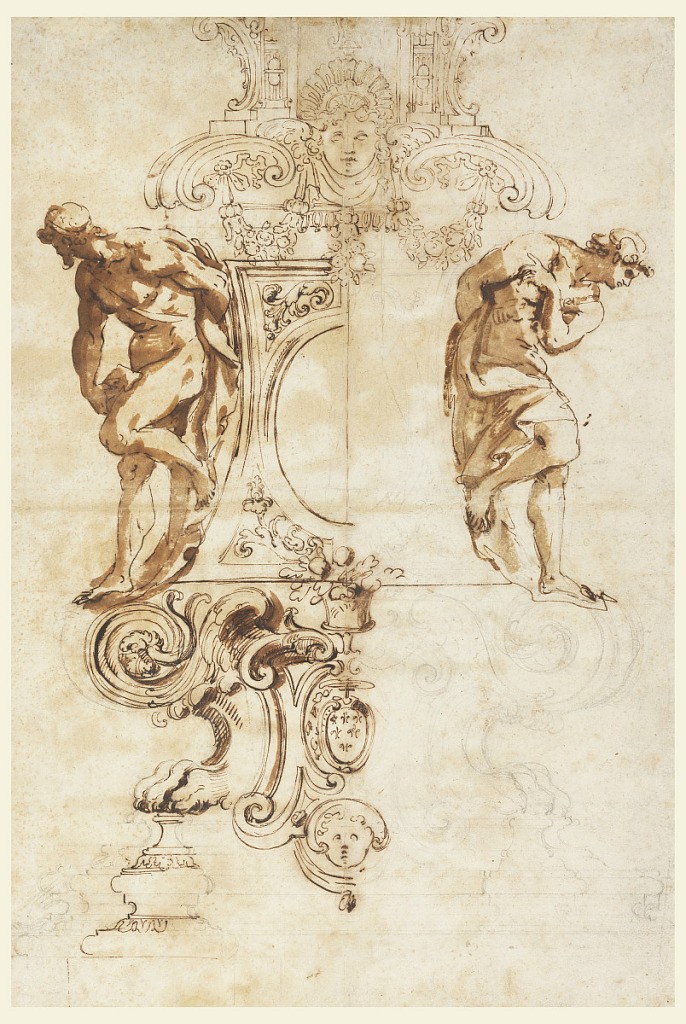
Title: Design for the Base of the Silver Crucifix for the High Altar of Saint Peter's, Rome, Italy
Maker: Carlo Spagna, Italian, ca. 1641 - 1680
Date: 1670–72
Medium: Pen and brown ink, brush and brown wash, black chalk on off-white laid paper; verso: black chalk
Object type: Drawing
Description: Drawing in three registers. Upper register, garlands are suspended from a large mask which is flanked by open scrolls; central register, two male nudes (slave figures in the style of Michelangelo) rest neatly within each curving concave side of the base flanking a framed central oval medallion; lower register, volutes and lion paws with the Farnese crest at center. The left half of the sheet is more finished.  Verso: Figures in a tondo. Left foreground, the Madonna is shown seated supporting the dead Christ in her lap;  right foreground,  the Magdalene kneels beside the Madonna behind which an unidentified figure stands. Left background, the Cross is faintly suggested. Upper edge of tondo, angels' heads.